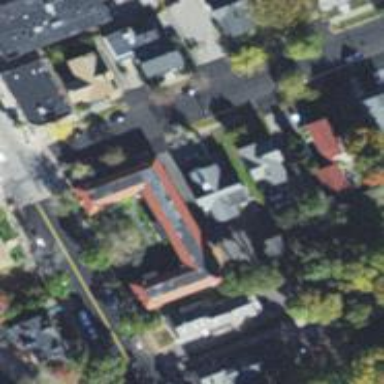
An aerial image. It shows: Hipped roof on apartment building.